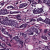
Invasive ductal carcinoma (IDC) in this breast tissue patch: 1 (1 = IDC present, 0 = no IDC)